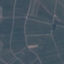
Land use / land cover class: PermanentCrop